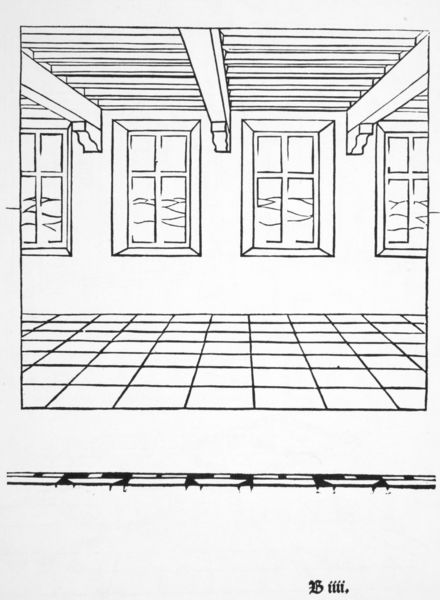
Titel: Illustration aus: "De Artificiali Perspectiva"
Künstler: Viator
Standort: New York
Institution: Pierpont Morgan Library
Schlagwörter: kämpfer, weiß, landschaft, fenster, grau, holz, kariert, raum, schwarz, skizze, tür, zeichnung, zimmer, ausblick, blick, dach, gebäude, haus, karo, muster, schachbrett, schachbrettmuster, wand, architektur, rahmen, innenraum, signatur, feld, felder, hügel, flach, gitter, boden, interieur, decke, innen, aussicht, schrift, perspektive, fußboden, berge, modern, linien, saal, balken, innenansicht, kammer, umriss, flucht, fluchtlinien, rechtecke, fensterkreuz, fensterrahmen, kreuz, rechteck, linear, scheiben, zentralperspektive, schnitt, schwarzweiss, fliesen, holzdecke, entwurf, schema, quadrate, geometrisch, sims, schreiner, hügelig, fluchtpunkt, konstruktion, diagonale, fensterbrett, konsolen, fließen, zimmerdecke, träger, streben, quadrat, viereck, vierecke, fenstersims, holzbalken, fensternische, rekonstruktion, quadratisch, traktat, aufriss, maßstab, parallele, querbalken, berechnung, maße, deckenbalken, räumlich, sall, kachelboden, geometire, lehrbuch, ausarbeitung, animation, öandschaft, asblig, kreuzfenster, stemel, 3d, b, wender, iiii.